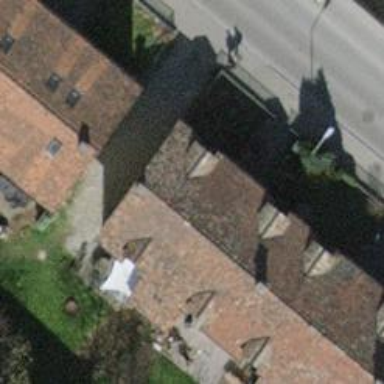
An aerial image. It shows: House with gabled roof oriented across.